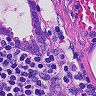
Metastatic tissue present: yes